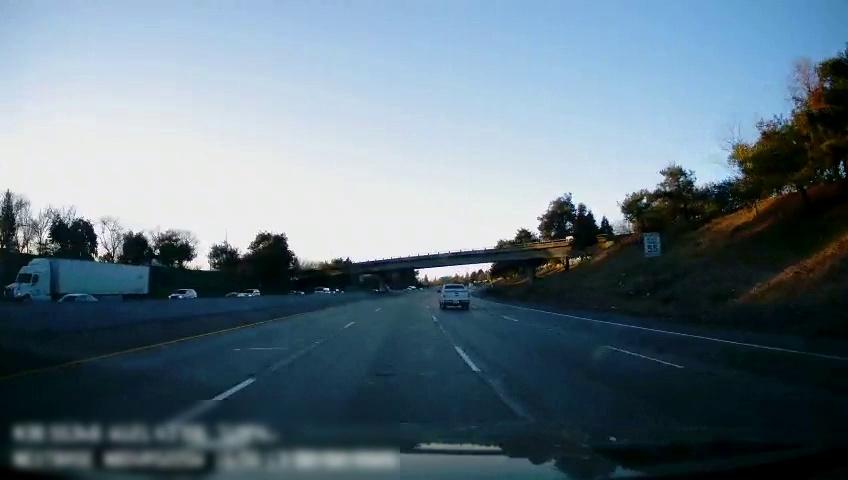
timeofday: Day
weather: Sunny
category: Drivable Space
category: Vehicles | Truck
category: Vehicles | Truck
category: Vehicles | Car
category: Vehicles | SUV
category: Vehicles | SUV
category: Vehicles | Van
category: Lanes | Alternate Lane
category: Lanes | Current Lane
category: Lanes | Current Lane
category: Lanes | Alternate Lane
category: Lanes | Alternate Lane
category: Traffic | Signs